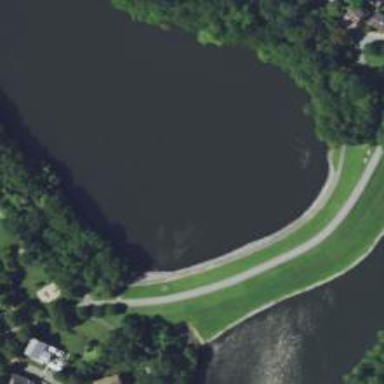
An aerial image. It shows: Dam across waterway.